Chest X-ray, AP view. Patient: 10 years old, sex F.
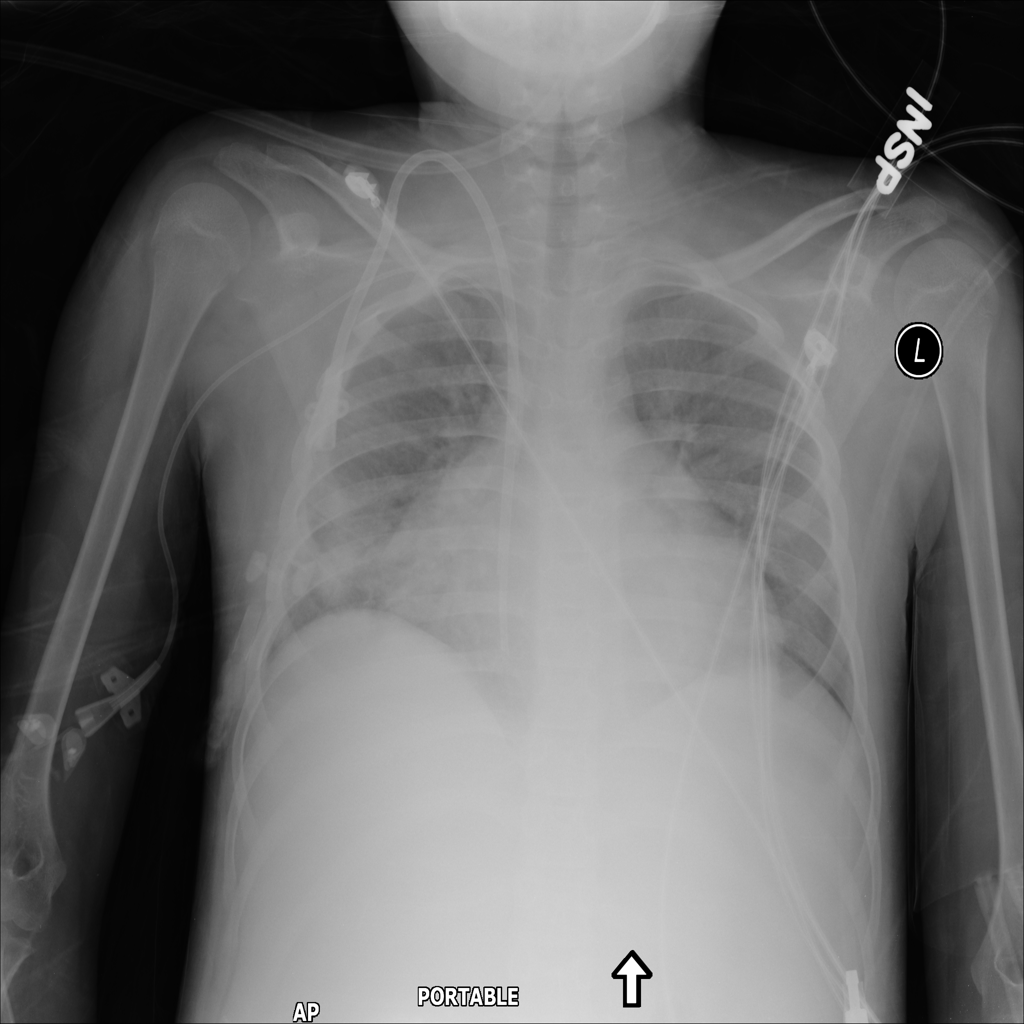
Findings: Cardiomegaly, Consolidation, Effusion, Infiltration